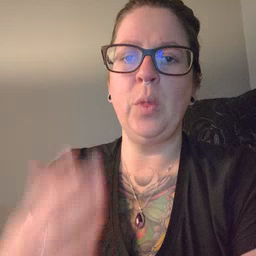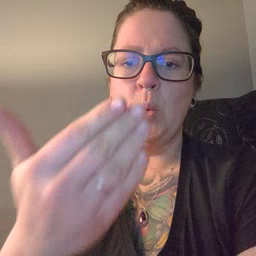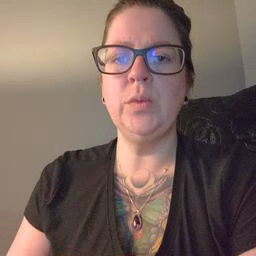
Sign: close